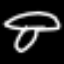
Label: mushroom